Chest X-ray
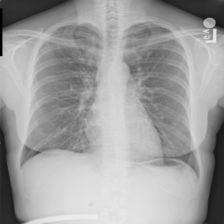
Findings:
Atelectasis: negative
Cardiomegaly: negative
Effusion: negative
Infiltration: negative
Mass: negative
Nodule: negative
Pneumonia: negative
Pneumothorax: negative
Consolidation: negative
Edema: negative
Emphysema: negative
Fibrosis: negative
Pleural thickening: negative
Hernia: negative